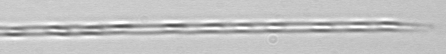
Label: Rhizosolenia